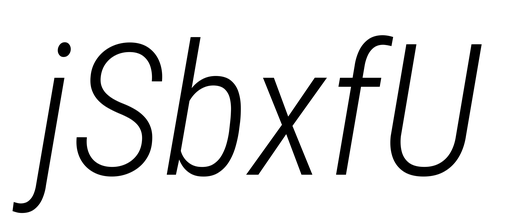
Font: Roboto-Italic_Condensed_Light_Italic